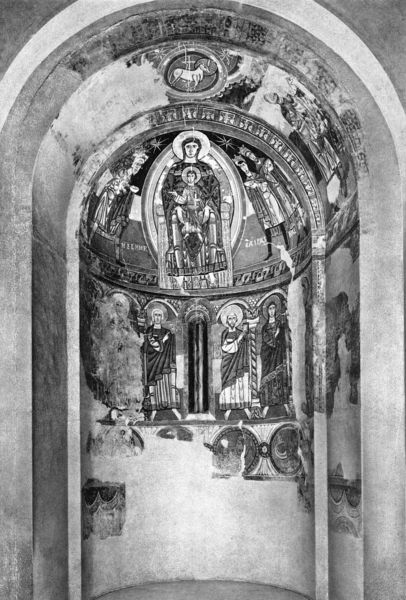
Titel: Wandmalerei aus Santa María de Tahull (ursprünglich)
Institution: Barcelona, Museo de Arte de Cataluna
Schlagwörter: gott, himmel, weiß, fenster, grau, schwarz, tür, gebäude, bibel, falten, kirche, gewänder, kind, vater, kreis, pferd, bogen, italien, figuren, rundbogen, kuppel, ornamente, wandmalerei, foto, bögen, verfall, nische, lamm, schaf, kreuz, stern, schwarzweiß, mosaik, fries, heiligenschein, christus, jesus, apsis, kapelle, deckenfresken, heilige, fresko, niesche, jünger, maria, madonna, mutter gottes, sohn, ikone, deckenmalerei, halbkuppel, sakristei, unvollständig, jeses, mandorla, apostel, kreuzstab, vignette, lamm gottes, evangelisten, madorla, mandola, freigelegt, wansmalerei, juesus, evengelium